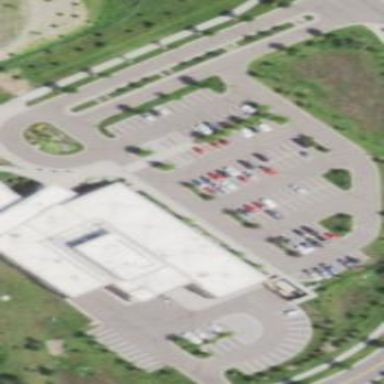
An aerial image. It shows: Parking area.